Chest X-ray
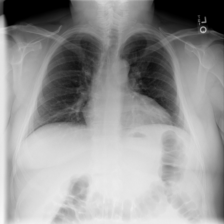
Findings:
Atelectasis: negative
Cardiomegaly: negative
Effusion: negative
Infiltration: negative
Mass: negative
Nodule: negative
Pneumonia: negative
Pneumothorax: negative
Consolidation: negative
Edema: negative
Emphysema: negative
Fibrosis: negative
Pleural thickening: negative
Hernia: negative